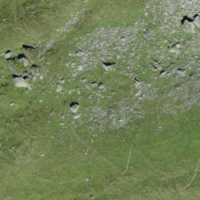
EUNIS habitat code: 26
Species observed at this site:
Bartsia alpina